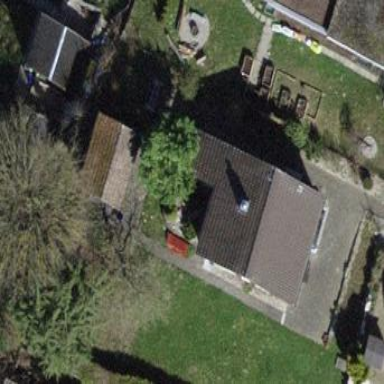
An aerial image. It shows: Building with tile roof.